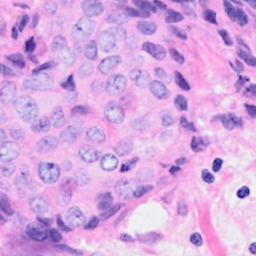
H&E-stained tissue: Breast